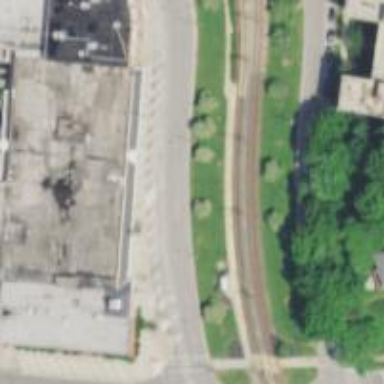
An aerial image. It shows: Light rail electrified with contact line.